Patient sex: F
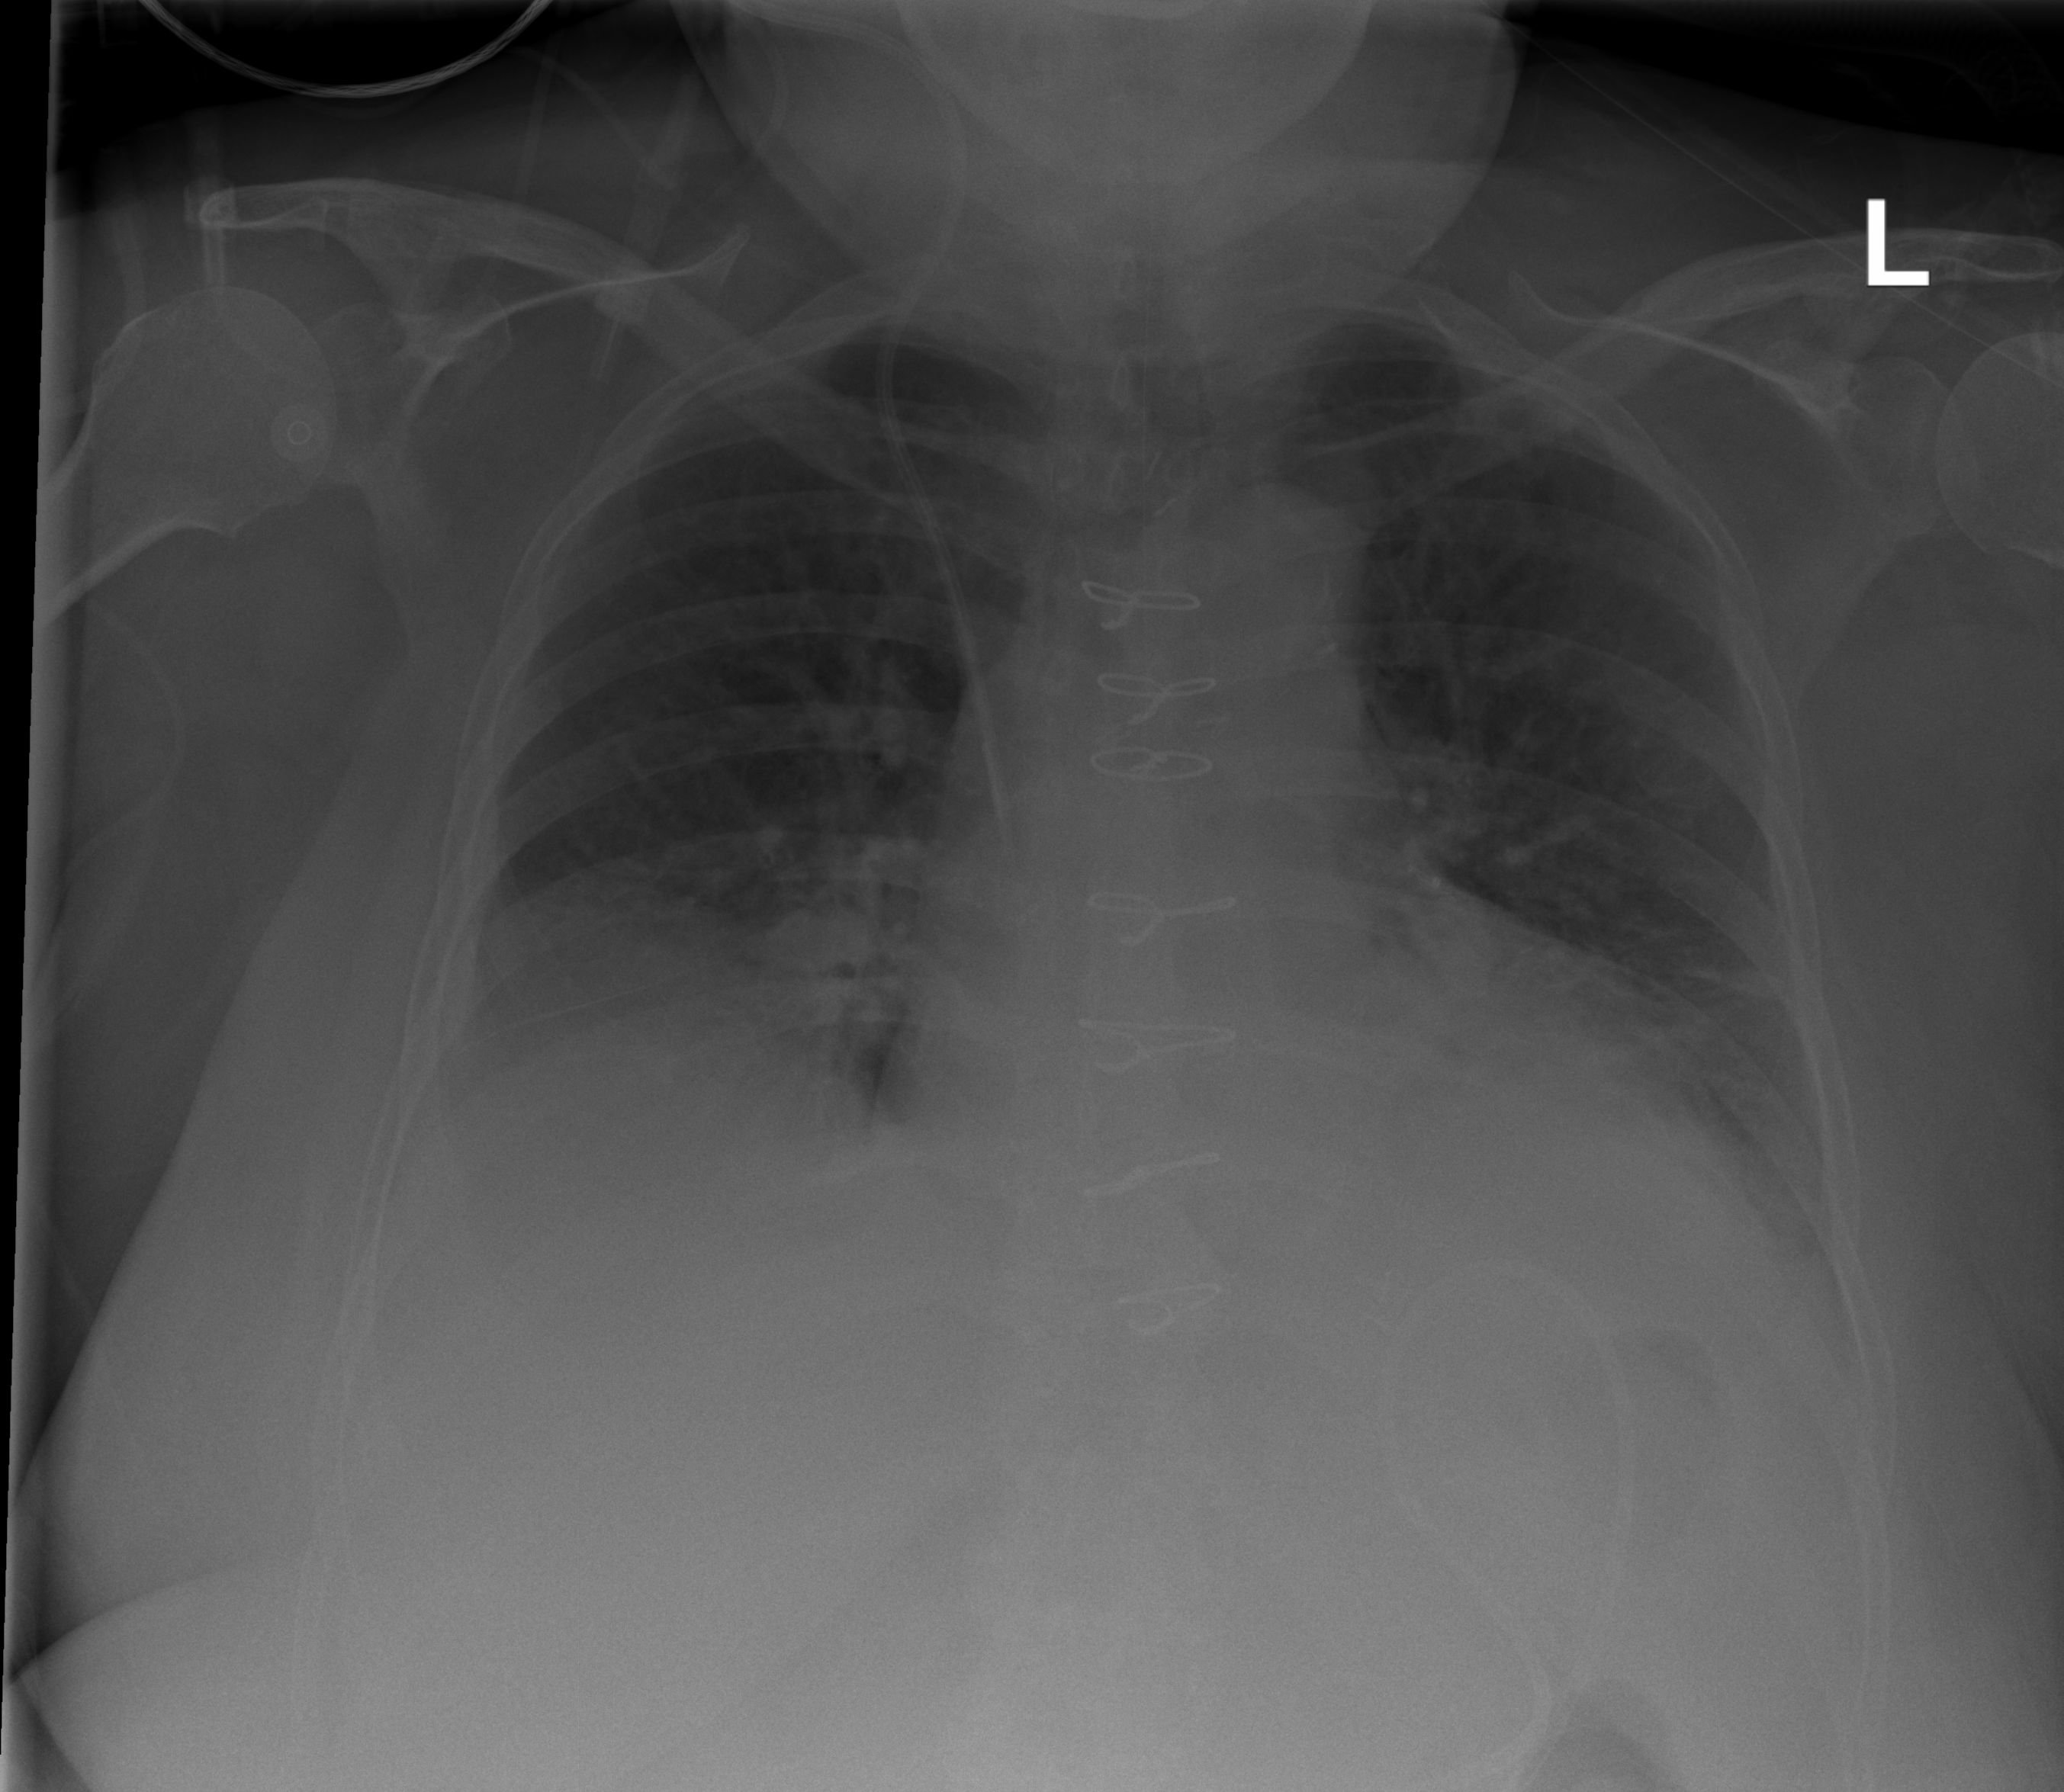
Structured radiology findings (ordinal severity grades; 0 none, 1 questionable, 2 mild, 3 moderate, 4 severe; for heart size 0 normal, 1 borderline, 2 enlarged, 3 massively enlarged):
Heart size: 2
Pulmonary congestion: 2
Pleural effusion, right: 2
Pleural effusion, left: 2
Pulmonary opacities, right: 2
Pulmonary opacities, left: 0
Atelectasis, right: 2
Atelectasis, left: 2